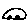
Label: car